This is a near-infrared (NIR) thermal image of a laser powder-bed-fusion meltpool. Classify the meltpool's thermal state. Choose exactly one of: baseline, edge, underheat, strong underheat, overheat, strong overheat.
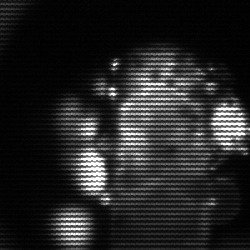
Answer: strong underheat